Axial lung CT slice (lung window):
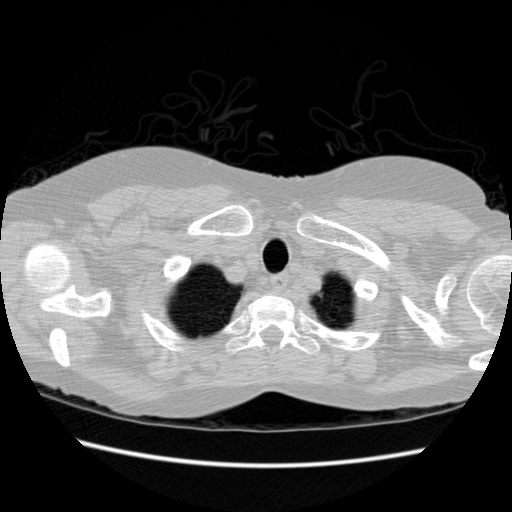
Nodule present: no